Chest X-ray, AP view. Patient: 58 years old, sex M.
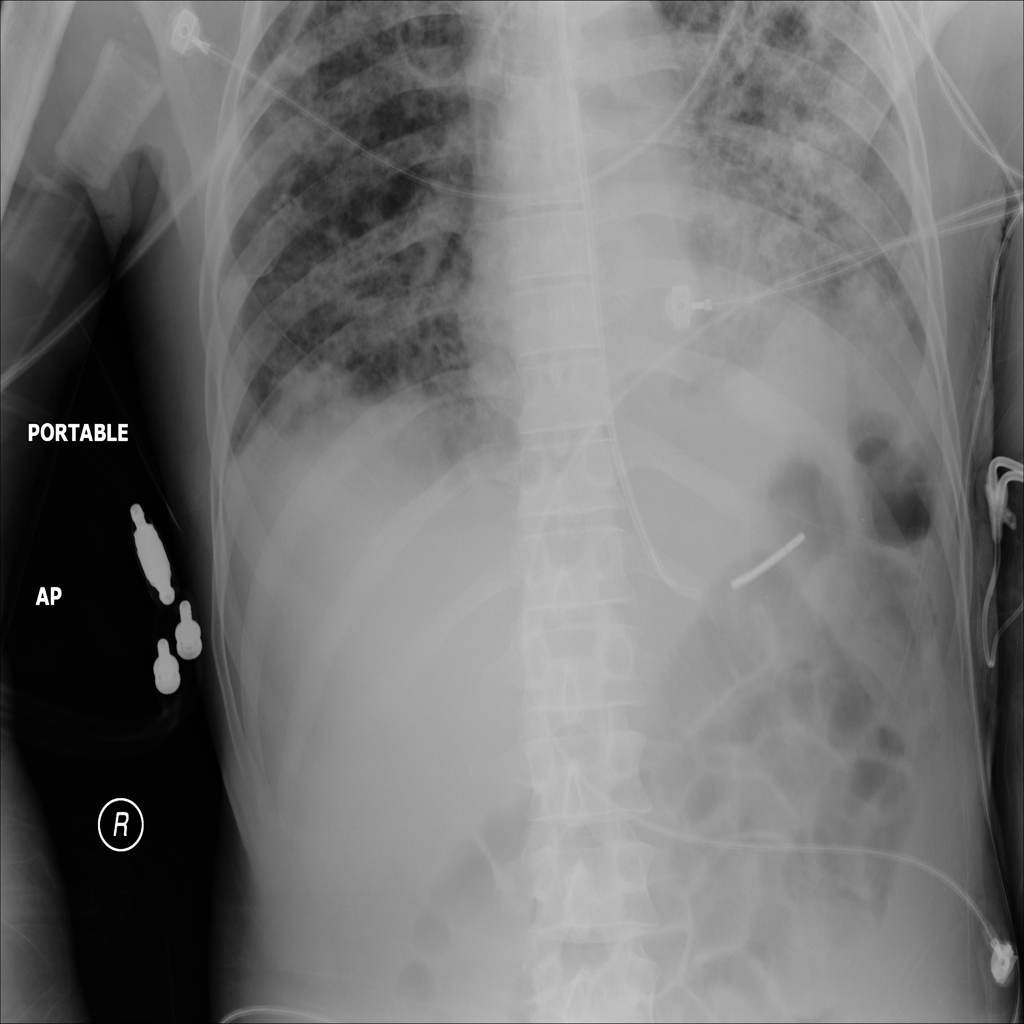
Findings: No Finding